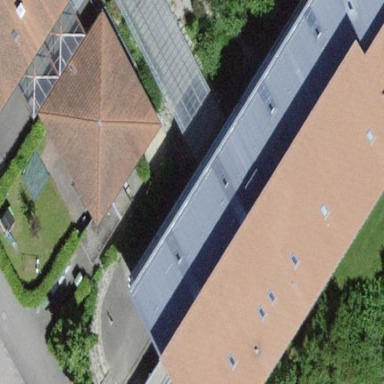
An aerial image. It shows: School building.